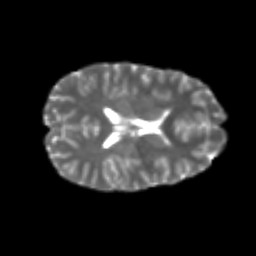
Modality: T2w
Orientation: axial
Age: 20
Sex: female
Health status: healthy
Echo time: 0.074 s